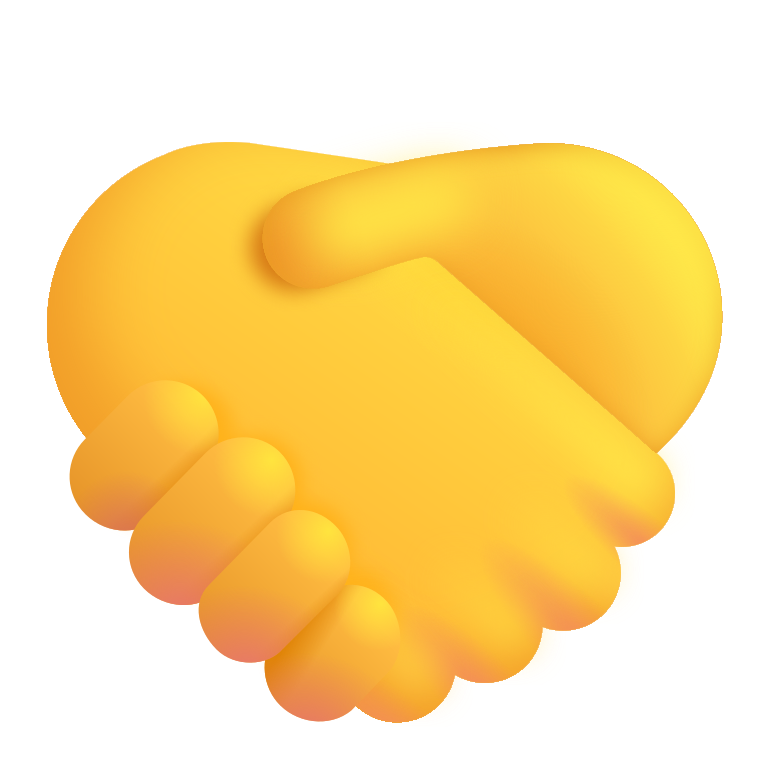
handshake color